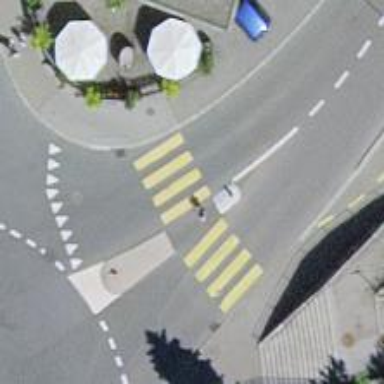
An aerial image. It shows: Marked crossing with pedestrian island. The crossing has visible markings.